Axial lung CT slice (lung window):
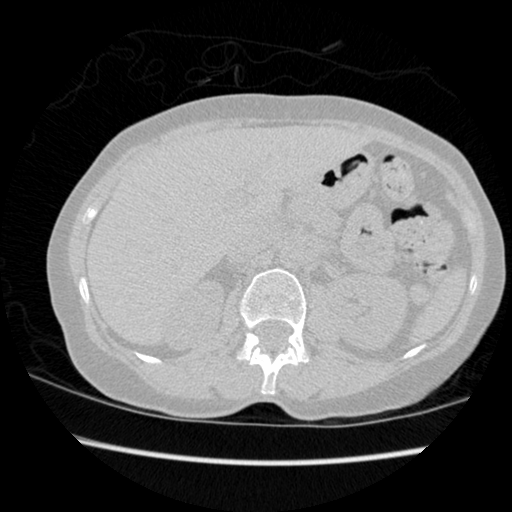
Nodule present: no